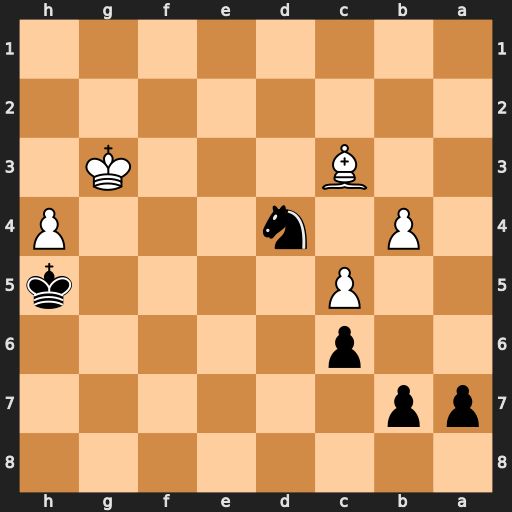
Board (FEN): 8/pp6/2p5/2P4k/1P1n3P/2B3K1/8/8
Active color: b
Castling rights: -
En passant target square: -
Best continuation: Ne2+ Kg2 Nxc3